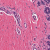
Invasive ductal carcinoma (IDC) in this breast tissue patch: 0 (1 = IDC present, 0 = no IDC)